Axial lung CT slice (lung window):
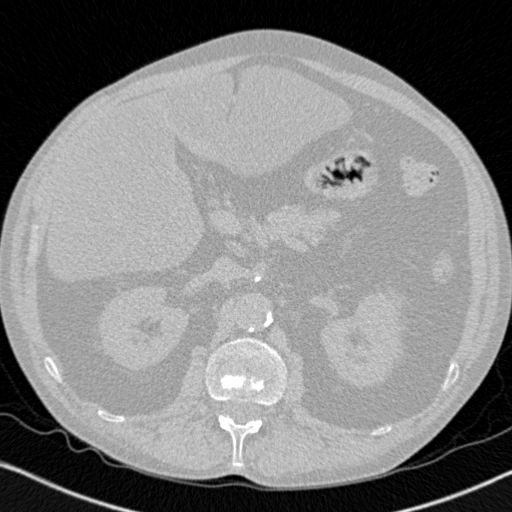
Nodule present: no